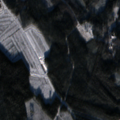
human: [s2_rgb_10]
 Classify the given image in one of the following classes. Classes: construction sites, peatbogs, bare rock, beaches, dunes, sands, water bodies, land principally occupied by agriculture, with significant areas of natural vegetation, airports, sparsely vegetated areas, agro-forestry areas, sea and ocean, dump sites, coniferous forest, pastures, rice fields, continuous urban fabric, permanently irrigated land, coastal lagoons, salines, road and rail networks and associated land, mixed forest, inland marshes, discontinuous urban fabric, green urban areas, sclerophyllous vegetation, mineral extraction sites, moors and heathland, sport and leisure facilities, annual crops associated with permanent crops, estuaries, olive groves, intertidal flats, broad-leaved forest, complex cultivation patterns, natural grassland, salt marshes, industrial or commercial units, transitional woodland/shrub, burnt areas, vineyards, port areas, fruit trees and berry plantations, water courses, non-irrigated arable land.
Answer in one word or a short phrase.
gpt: coniferous forest, mixed forest, transitional woodland/shrub, peatbogs